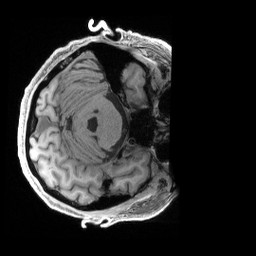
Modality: T1w
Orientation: axial
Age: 64
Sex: male
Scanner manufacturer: siemens
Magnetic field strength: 3 T
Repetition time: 2.4 s
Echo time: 0.00228 s